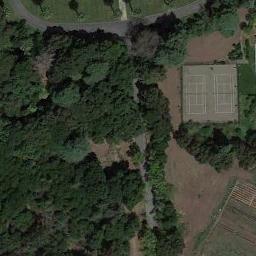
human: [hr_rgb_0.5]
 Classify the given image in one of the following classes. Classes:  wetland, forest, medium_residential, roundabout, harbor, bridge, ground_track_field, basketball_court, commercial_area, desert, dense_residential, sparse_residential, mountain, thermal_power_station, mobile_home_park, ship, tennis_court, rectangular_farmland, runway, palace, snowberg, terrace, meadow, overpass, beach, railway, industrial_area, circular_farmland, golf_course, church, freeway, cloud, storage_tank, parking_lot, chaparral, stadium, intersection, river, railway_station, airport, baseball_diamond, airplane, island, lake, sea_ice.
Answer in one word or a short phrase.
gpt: tennis_court